Question: The table below is from a tutorial where the tables are in 3rd normal form. But if I insert information into the table PROJECT as follows:
'''
projectCode projectDescr customerNo
1 Apples 21
1 Apples 22
'''
Didn't I lose the 3NF cos the projectcode and projectdescr ends up repeating since 2 customers could possibly have the same project?
So my question is whether the table in the image below is in 3NF. And does the above problem even exists or I am looking at it wrongly? I am setting up my own table but before that I am trying to get the 3NF understanding right. Please help. Thanks.
The table from the tutorial:

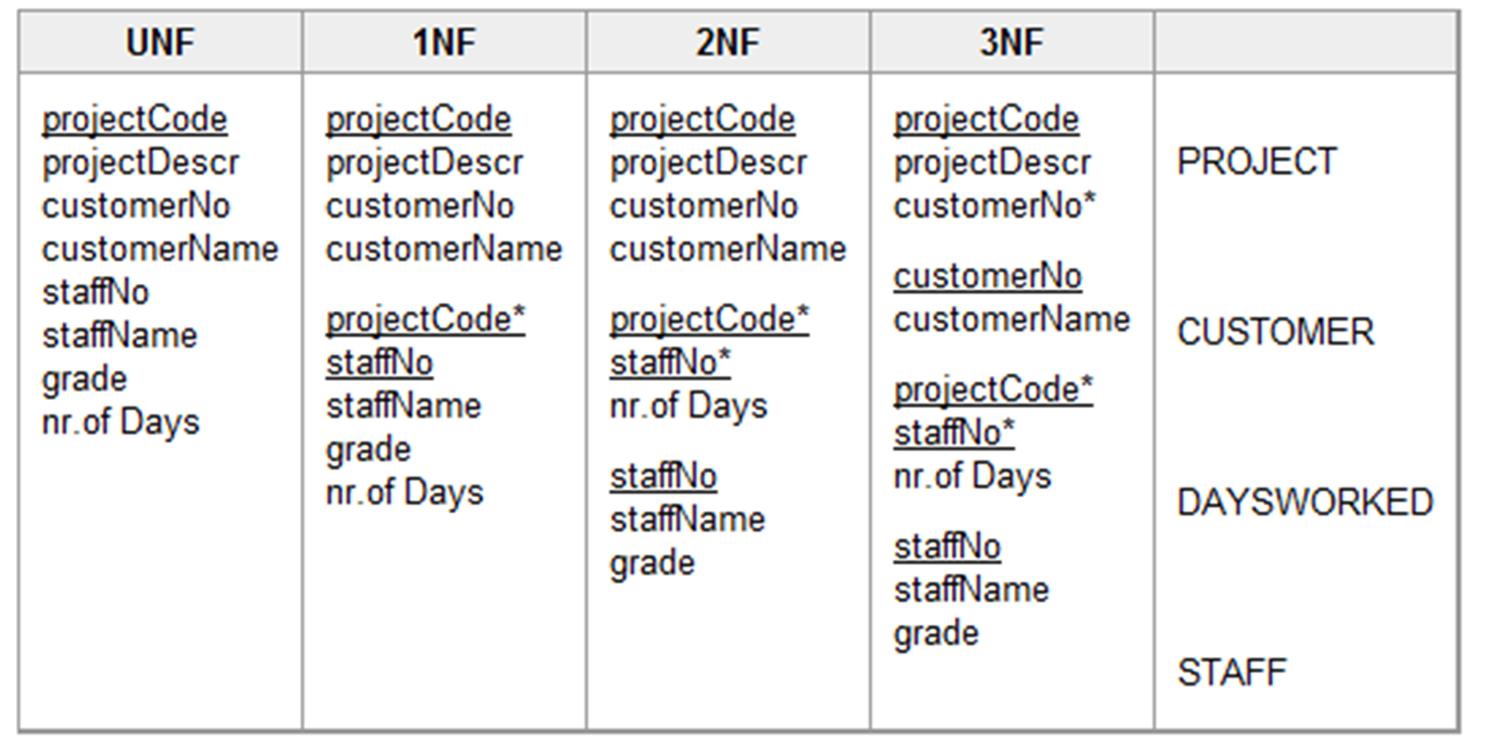
Answer: The assumption in the example would be that the relationship between PROJECT and CUSTOMER is many to one. A customer may have multiple projects but each project applies to only one customer. If you want a project to apply to multiple customers, then you need to split out another project_customer table that just contains a project and customer key for each row.